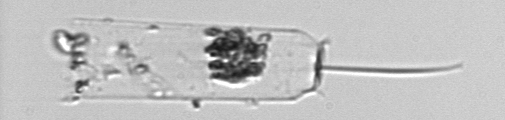
Label: Ditylum_brightwellii